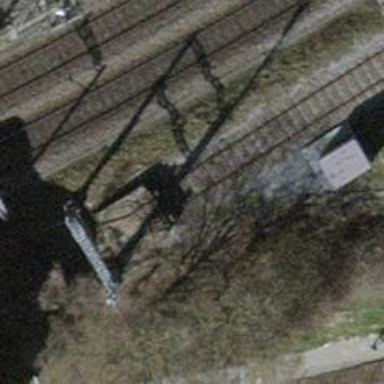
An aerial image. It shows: Railway buffer stop.